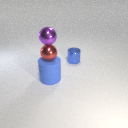
small blue metal cylinder to the right of large blue rubber cylinder